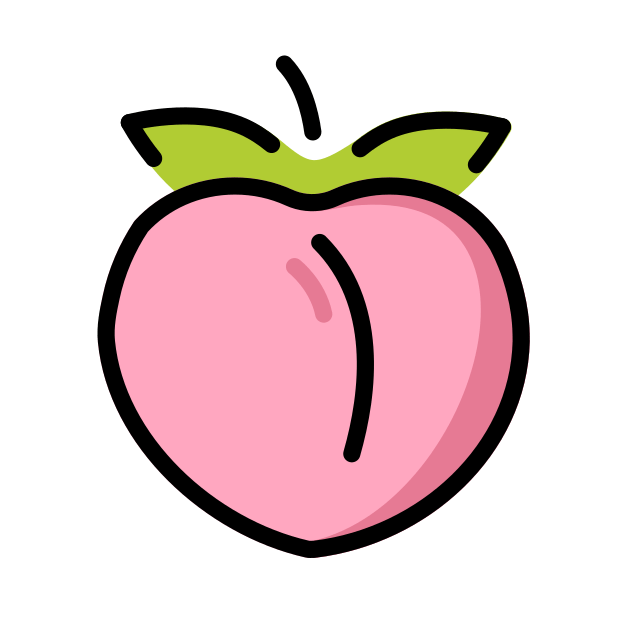
Emoji: 🍑
Name: peach
Unicode: 0x1f351